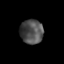
Tissue: prostate
Cell type: Epithelial cells
Senescence score: 0.2514
Nuclear area (px): 549
Mean DAPI intensity: 79.089